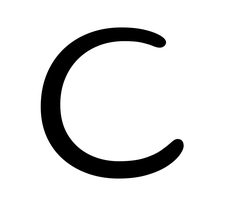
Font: Gluten_ExtraLight